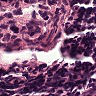
Metastatic tissue present: no